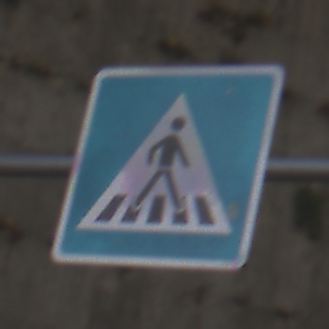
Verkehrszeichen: FussgaengerueberwegLinks
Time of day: MorningAfternoon
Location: Outdoor (Suburban)
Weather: PartlyCloudy
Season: NotSpecified
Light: Natural